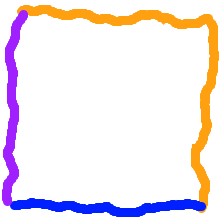
Shape: square